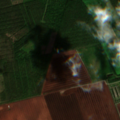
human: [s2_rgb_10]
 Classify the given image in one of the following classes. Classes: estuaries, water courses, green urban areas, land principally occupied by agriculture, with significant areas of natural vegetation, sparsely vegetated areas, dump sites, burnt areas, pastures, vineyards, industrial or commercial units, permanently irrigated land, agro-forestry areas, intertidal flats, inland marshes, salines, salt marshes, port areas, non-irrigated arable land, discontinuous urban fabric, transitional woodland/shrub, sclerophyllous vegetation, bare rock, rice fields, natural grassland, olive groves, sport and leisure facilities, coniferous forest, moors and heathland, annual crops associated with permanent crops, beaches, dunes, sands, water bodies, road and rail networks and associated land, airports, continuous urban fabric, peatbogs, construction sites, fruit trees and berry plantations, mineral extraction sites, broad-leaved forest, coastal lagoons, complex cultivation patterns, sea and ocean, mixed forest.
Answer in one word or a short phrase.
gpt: non-irrigated arable land, coniferous forest, mixed forest, transitional woodland/shrub